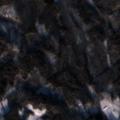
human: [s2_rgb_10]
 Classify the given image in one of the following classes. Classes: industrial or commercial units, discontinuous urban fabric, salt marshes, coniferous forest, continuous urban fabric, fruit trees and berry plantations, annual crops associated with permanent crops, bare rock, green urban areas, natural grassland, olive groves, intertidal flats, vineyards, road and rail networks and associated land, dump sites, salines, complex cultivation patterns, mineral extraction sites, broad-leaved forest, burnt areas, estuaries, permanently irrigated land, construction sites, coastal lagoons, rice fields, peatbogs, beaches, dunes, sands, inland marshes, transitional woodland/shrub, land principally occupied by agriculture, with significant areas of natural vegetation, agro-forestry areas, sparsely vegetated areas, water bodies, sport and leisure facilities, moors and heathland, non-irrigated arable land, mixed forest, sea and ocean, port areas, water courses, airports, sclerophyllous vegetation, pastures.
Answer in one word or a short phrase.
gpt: coniferous forest, mixed forest